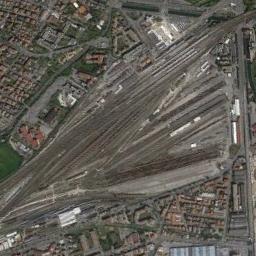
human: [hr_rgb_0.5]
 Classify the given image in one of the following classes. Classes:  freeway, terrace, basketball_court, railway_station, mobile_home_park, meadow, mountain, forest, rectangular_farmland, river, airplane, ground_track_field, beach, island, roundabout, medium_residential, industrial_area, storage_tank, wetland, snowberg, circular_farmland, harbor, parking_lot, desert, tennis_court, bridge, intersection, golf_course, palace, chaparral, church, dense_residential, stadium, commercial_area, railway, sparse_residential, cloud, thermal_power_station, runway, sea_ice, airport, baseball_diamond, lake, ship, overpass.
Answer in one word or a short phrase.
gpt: railway_station